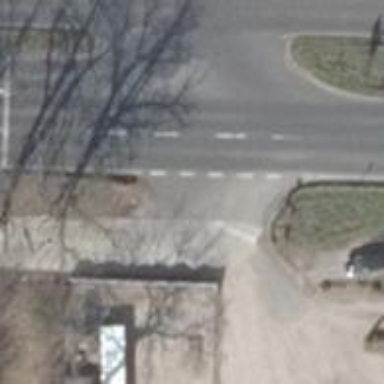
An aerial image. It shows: Concrete service road.